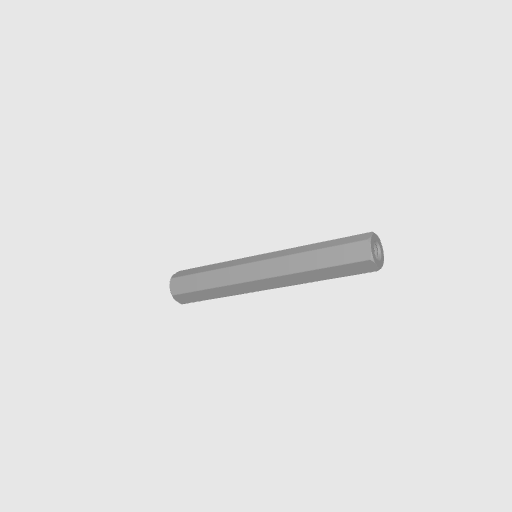
Part: Standoff8RID50